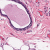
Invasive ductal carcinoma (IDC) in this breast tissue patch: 0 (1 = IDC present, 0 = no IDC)